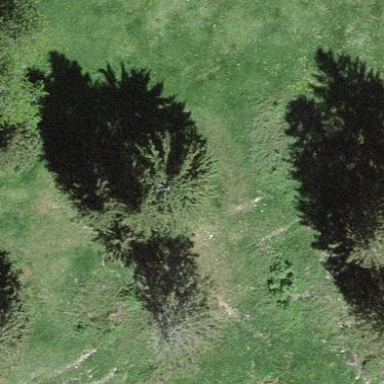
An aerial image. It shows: Beautiful woodland area.